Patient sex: F
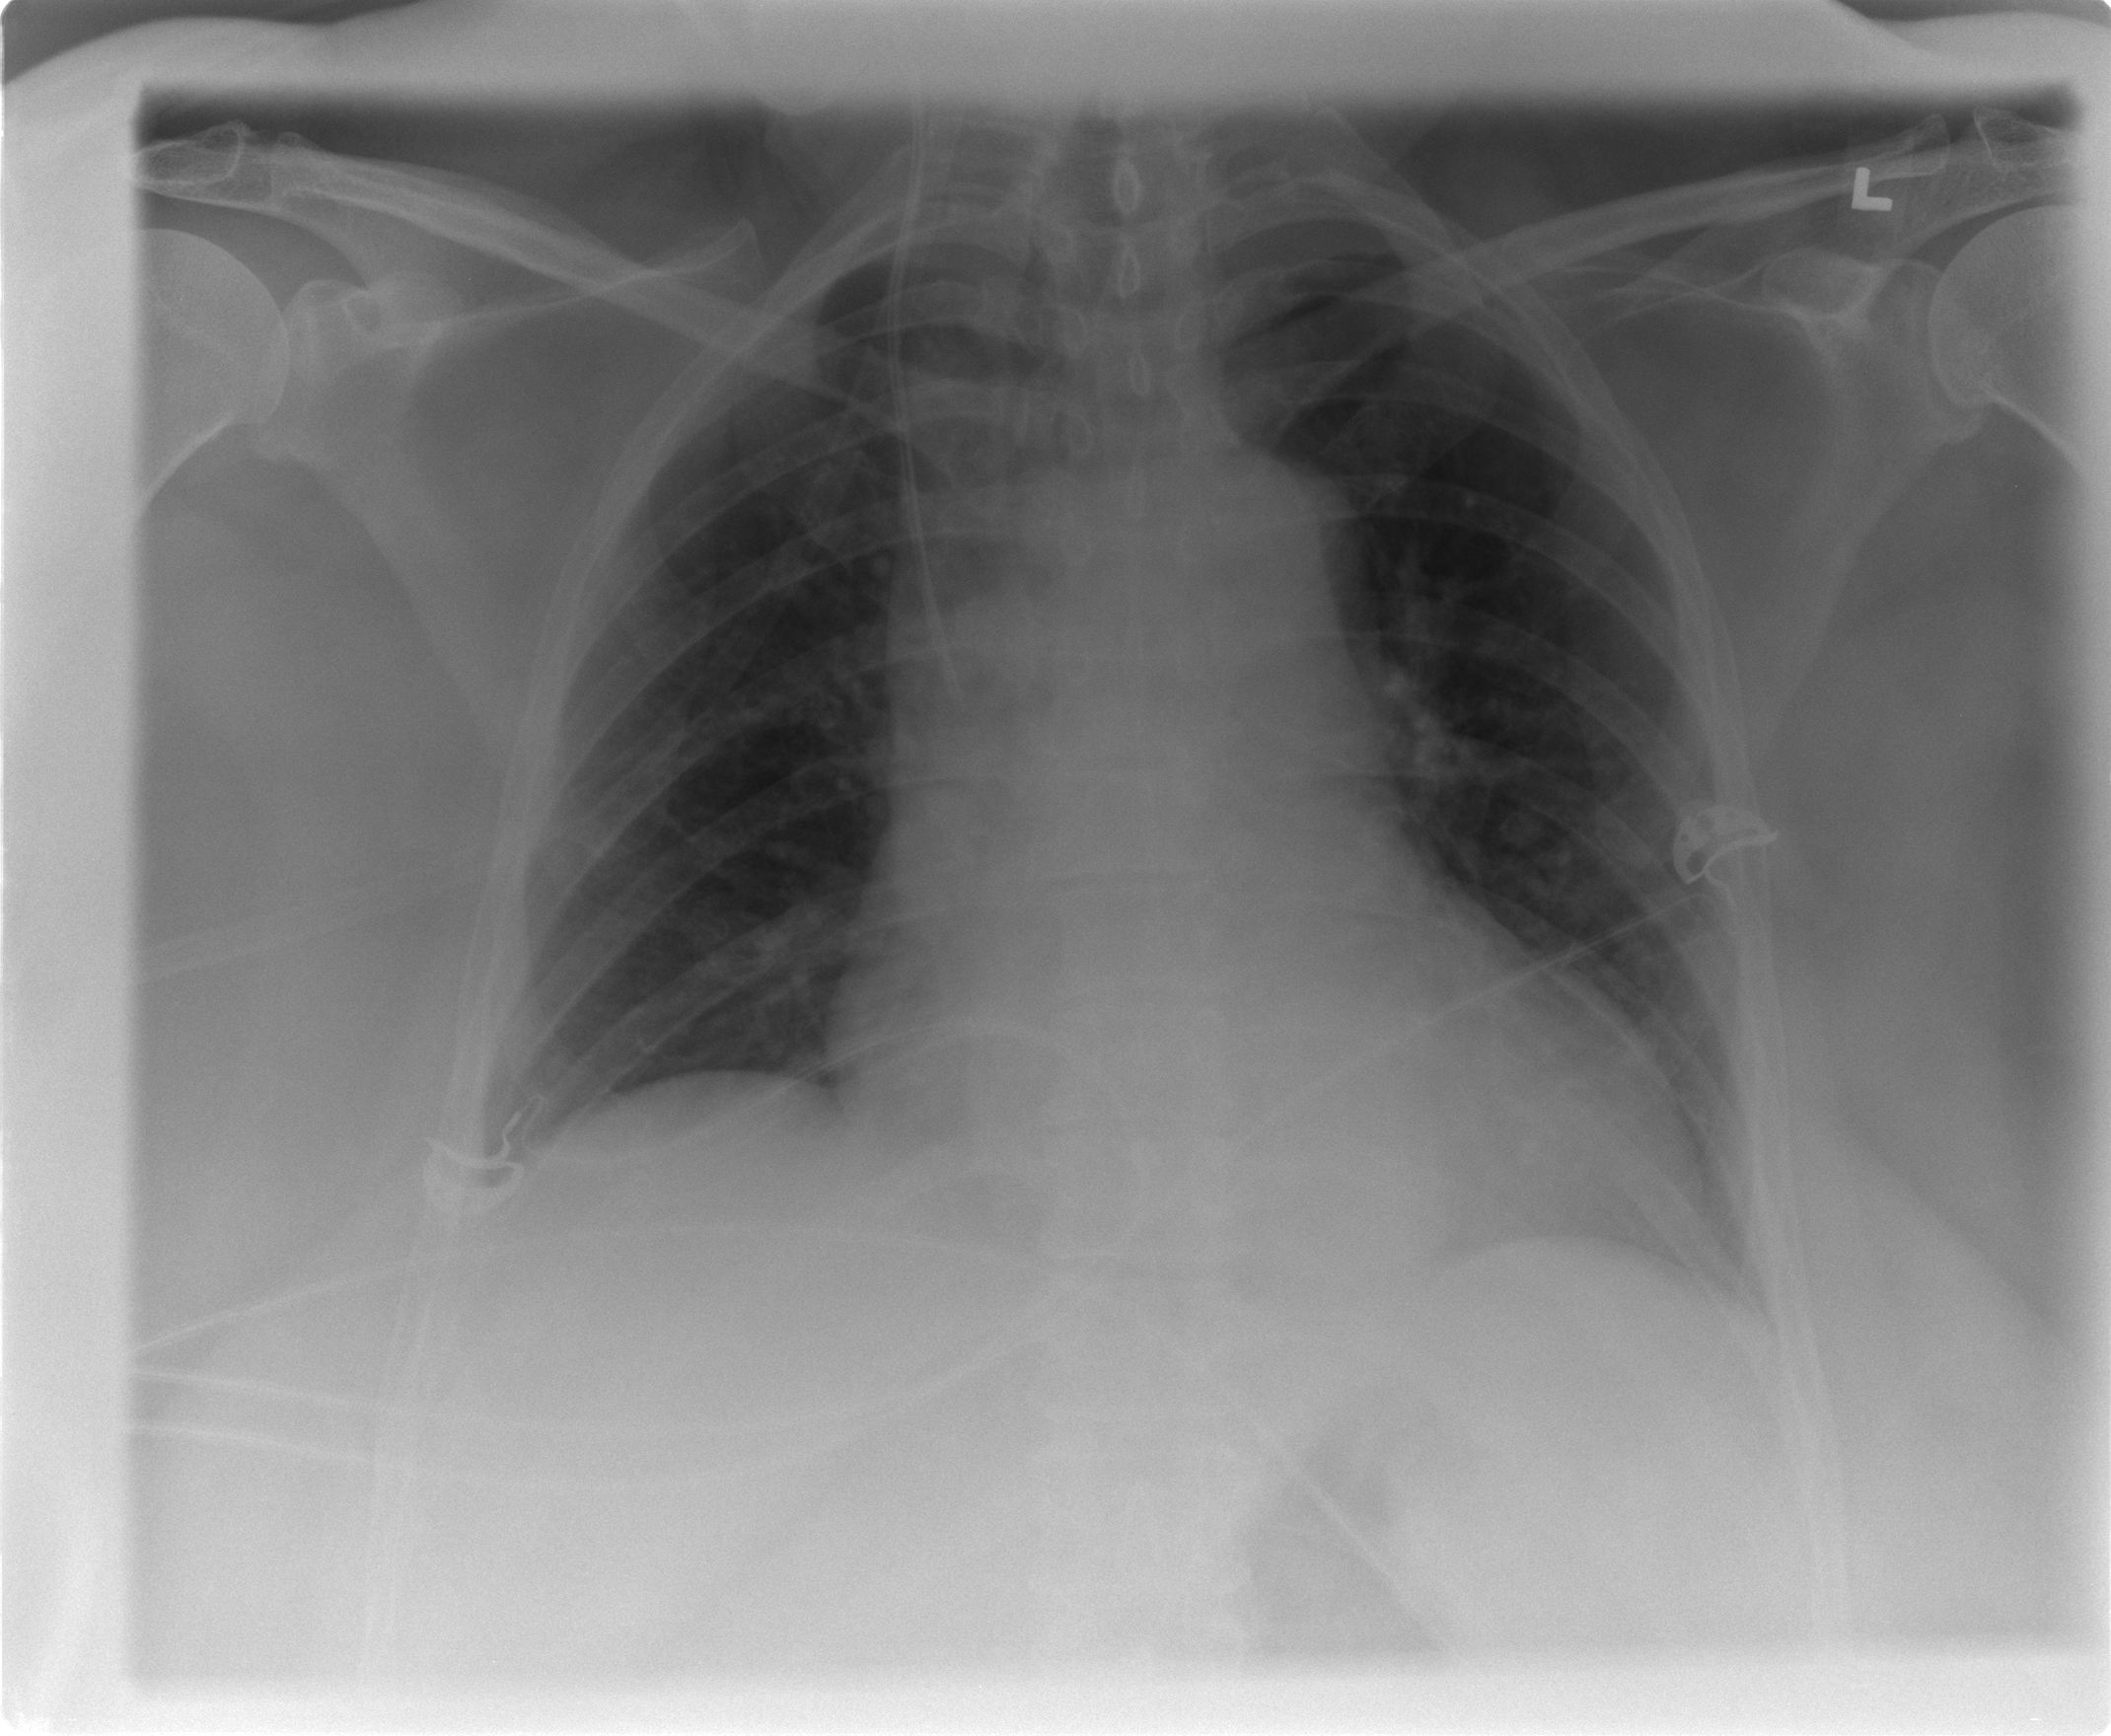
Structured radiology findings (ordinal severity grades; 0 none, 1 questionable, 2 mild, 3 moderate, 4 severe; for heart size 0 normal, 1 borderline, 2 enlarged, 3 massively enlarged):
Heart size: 2
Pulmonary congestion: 0
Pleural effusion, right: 0
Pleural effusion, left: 0
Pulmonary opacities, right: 0
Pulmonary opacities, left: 0
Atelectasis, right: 1
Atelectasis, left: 1